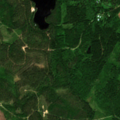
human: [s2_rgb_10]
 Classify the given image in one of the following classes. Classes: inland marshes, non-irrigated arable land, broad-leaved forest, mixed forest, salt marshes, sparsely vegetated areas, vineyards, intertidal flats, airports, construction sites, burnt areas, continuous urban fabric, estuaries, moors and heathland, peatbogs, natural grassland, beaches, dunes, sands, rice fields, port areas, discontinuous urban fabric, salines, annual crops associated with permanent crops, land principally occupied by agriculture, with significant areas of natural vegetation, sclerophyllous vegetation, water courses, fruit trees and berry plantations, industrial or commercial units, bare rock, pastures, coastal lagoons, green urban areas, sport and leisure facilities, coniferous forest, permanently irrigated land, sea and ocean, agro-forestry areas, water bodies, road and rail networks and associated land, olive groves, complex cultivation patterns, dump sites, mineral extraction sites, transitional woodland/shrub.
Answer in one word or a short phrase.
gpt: coniferous forest, mixed forest, transitional woodland/shrub